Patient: sex F, age 62
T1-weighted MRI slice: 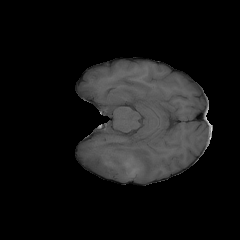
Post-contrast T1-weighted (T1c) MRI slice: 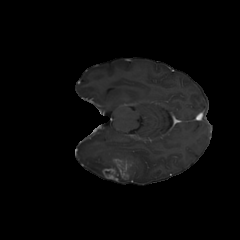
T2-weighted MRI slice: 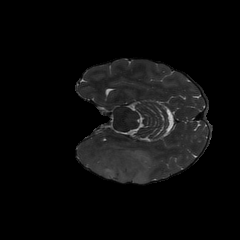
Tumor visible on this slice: yes
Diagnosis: Glioblastoma, IDH-wildtype
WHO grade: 4